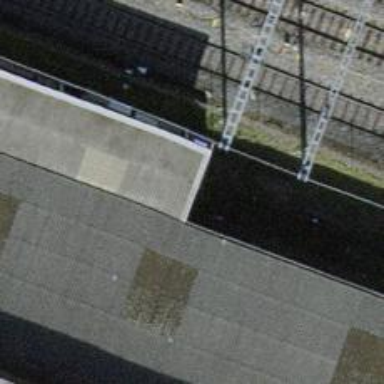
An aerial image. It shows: Railway spur service.